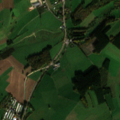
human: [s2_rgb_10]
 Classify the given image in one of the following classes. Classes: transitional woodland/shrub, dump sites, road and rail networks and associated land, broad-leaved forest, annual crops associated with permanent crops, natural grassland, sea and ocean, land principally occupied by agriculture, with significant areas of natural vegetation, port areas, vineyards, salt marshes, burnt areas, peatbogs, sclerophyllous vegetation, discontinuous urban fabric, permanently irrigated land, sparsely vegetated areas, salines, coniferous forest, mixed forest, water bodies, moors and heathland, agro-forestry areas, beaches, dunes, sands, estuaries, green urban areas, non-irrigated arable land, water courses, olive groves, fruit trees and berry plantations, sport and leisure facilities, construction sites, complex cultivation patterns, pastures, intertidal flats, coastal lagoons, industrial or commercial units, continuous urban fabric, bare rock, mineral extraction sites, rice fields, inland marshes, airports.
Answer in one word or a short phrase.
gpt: pastures, complex cultivation patterns, land principally occupied by agriculture, with significant areas of natural vegetation